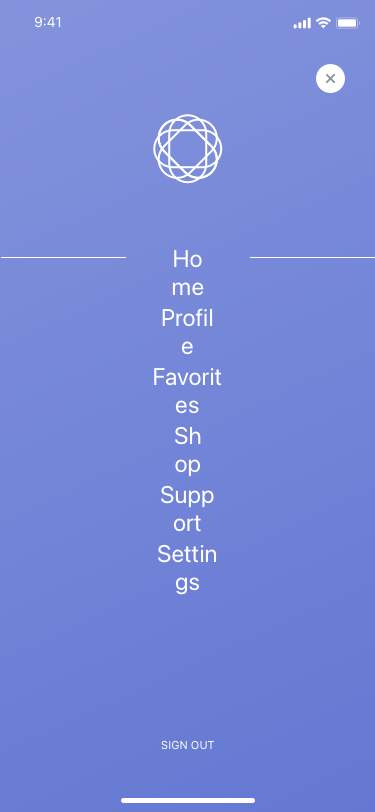
Text in this UI design:
SIGN OUT
Settings
Support
Shop
Favorites
Profile
Home